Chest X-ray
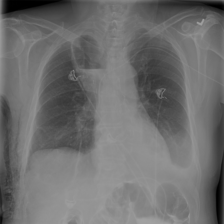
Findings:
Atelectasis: negative
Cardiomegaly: negative
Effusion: positive
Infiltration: negative
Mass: negative
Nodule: negative
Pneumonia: negative
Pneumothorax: positive
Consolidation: negative
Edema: negative
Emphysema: positive
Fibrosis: negative
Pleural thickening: negative
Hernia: negative